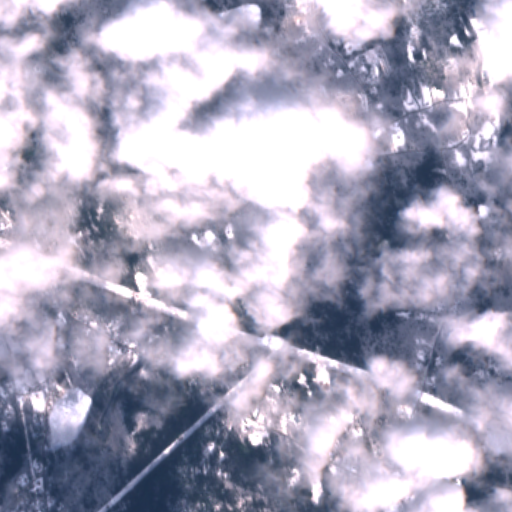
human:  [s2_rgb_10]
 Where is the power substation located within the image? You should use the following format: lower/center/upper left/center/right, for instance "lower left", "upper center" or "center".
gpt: The power substation is located in the lower center of the image.
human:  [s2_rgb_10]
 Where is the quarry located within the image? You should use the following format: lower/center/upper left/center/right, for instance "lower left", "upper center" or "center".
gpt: There is no quarry in the image.